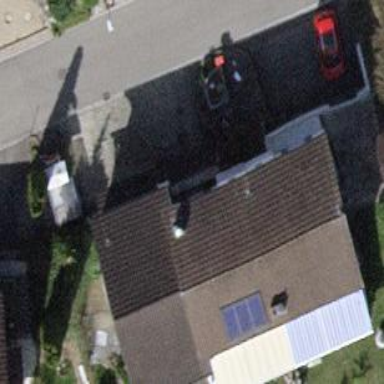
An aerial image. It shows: Simple and straightforward house.